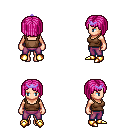
a pixel art fantasy rpg character, female body template, human, light skin, brown pirate shirt, magenta pants, pink pageboy hairstyle, purple tiara, gold boots, four views (front, back, left, right), 2x2 character sprite sheet, small pixel art, hard edges, no anti-aliasing